Field crop: tomato
Growth stage: 2
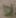
Species: solanum